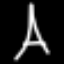
Label: The Eiffel Tower